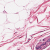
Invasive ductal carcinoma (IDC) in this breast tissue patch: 0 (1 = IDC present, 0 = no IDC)